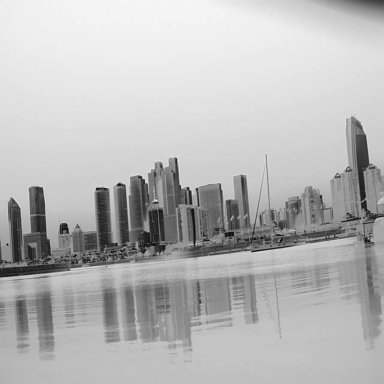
There is a sailboat in the infrared image.